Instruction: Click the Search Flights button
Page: home
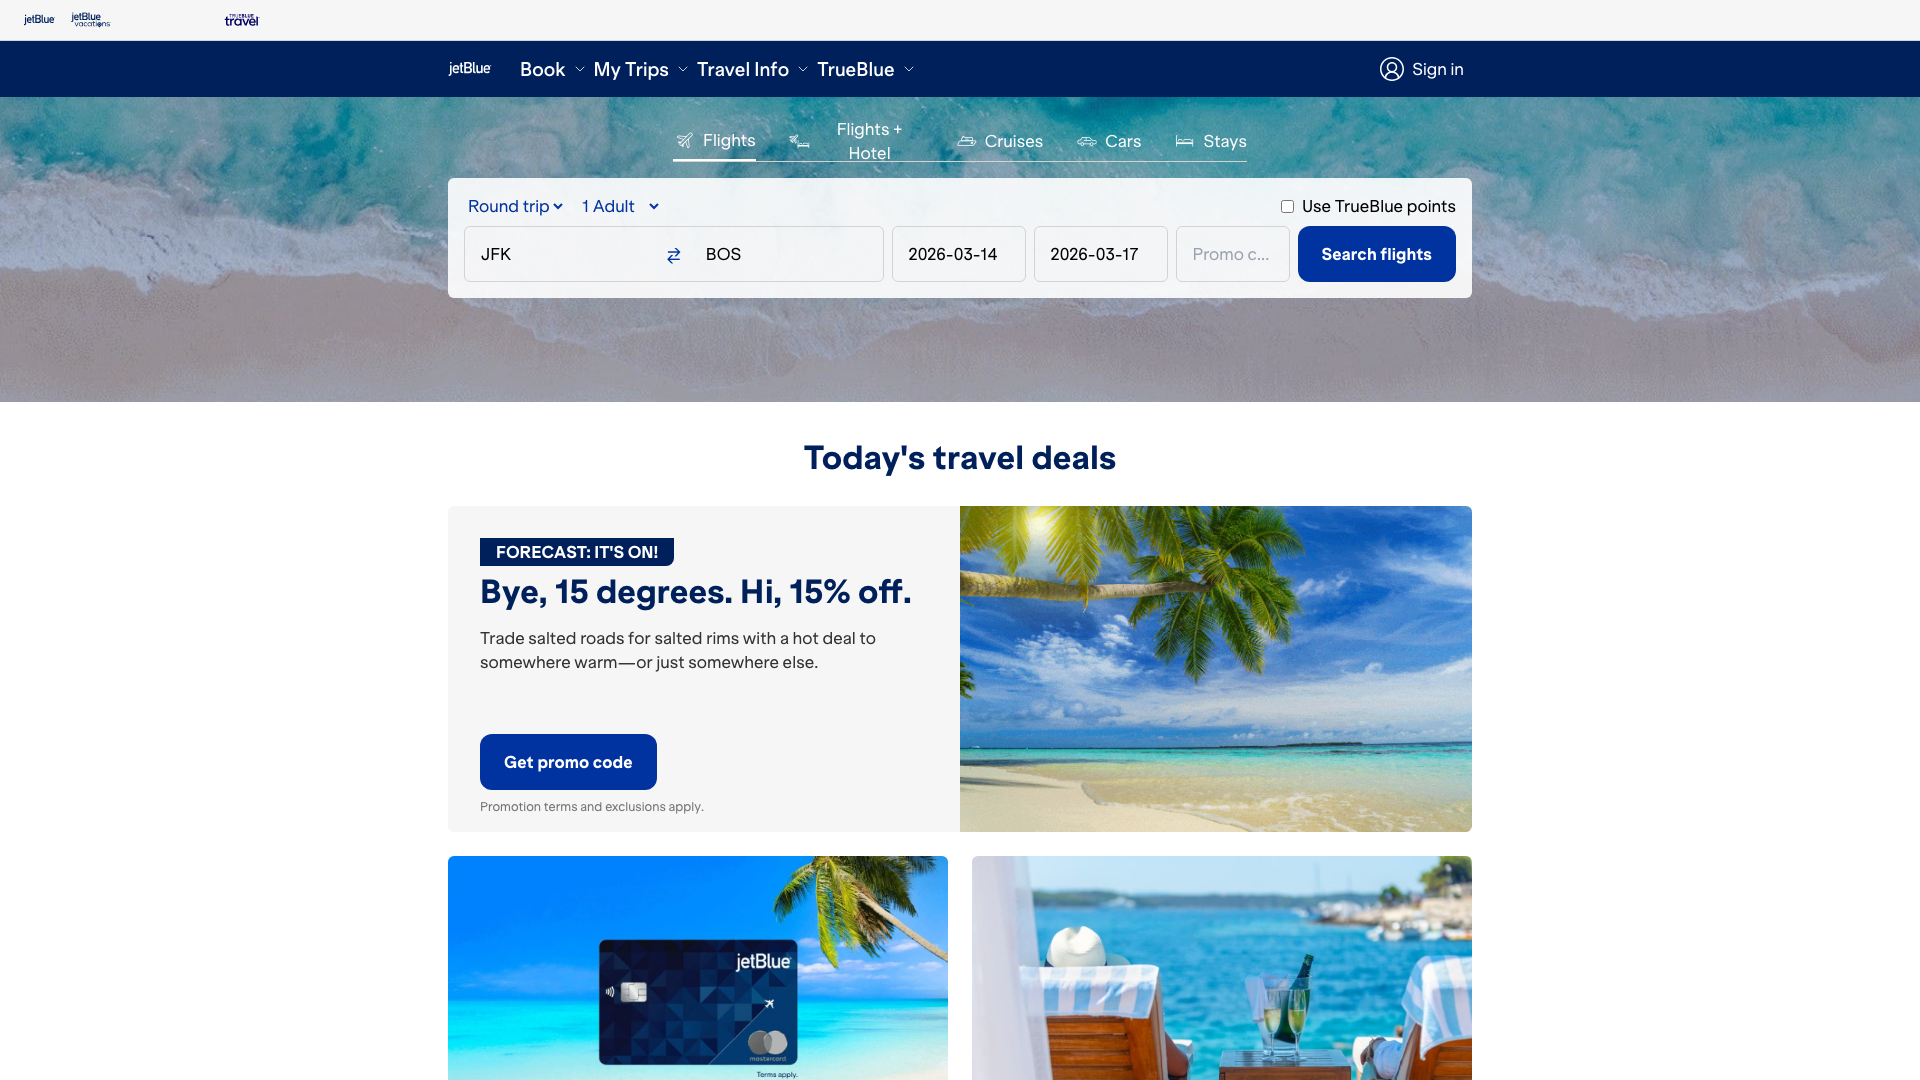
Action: click